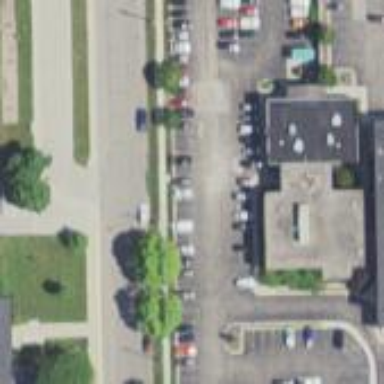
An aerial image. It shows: Parking area.